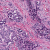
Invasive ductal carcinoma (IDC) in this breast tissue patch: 1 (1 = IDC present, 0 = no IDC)